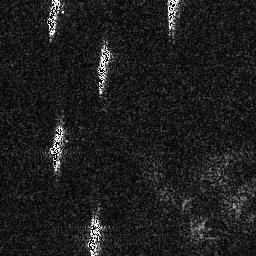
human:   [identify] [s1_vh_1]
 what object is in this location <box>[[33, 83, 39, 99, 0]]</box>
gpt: <ref>1 medium ship at the bottom</ref>